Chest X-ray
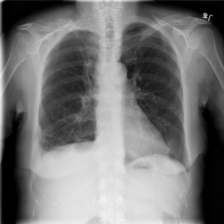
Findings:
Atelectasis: negative
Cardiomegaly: negative
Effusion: positive
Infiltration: negative
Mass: positive
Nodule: negative
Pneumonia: negative
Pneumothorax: negative
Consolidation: negative
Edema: negative
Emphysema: negative
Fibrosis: negative
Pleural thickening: negative
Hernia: negative